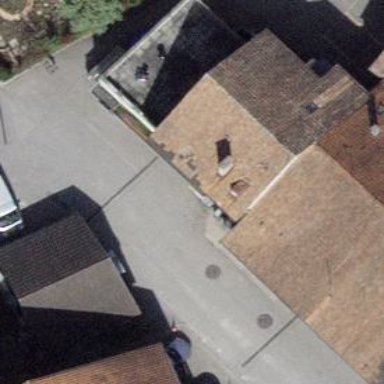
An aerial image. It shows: Convenience shop.